Question: We have an Ubuntu Server running and I installed SVN on it. We have been using the server for 4 or 5 months and we are assigned Appuser with sudo privileges.
The problem is, we are running out of space for appuser. As far as I understand, we have 3 different disks which are root, appuser and removable disk. The snapshot for the current level is as follows

Now, I wonder how can I prevent this or solve my problem. I had to delete some useful programs in order to create 80.6 MB disk space (before, it was 0).
One option I can think of is to move SVN to root if doable. Unfortunately, I don't know how to do it. Other option might be to create a new user with root privileges in another directory.
Long story short, I need a way to manage the limited disk I am assigned. There are several servers like this and I am having this problem in each and every one them.
By the way, is there any way to increase the disk size of /dev/sda3 /home (appuser)? If I can add some additional disk space (from root or any other source) it will be very useful.
One last I can think of is, I cannot see what is under /var/opt/appuser even tough I connect with appuser. Only root can see it. Is this a problem?
I appreciate any hints and directions.
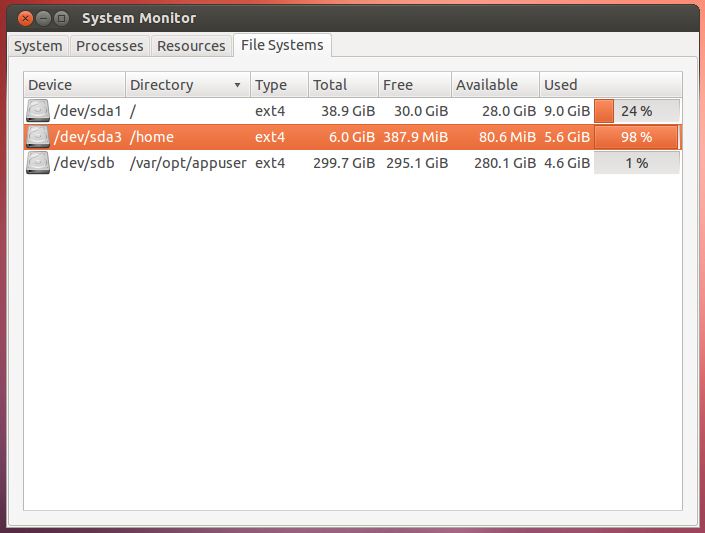
Answer: Native filesystems supported by the Linux kernel (namely, those of 'extN' family) have the concept of (that with 'UID' 0). The idea is that when the filesystem appears to be full, and various programs start to fail due to this, the superuser still has certain scratch space available to perform recovery tasks (think of text editor's buffer swap/backup files, the need to copy files around etc). Hence what you're seeing here is the difference between what your root user sees and what your regular users see.
The typical reservation of free space is 5% when the filesystem is created (which was sensible back in the day, but not really these days, with multi-gigabyte or -terabyte filesysems). Luckily, this parameter might be tuned after the fact (using the 'tune2fs' program for the 'extN' filesystems). I usually set it manually to 100MiB after creating a typical reasonably large 'extN' filesystem.
To see how many space is reserved, go like this:
1. Ask the filesystem about its current parameters: # tune2fs -l /dev/sda1 | grep -Ei 'reserved|block size'
Reserved block count: 25600
Block size: 4096
Reserved GDT blocks: 1012
Reserved blocks uid: 0 (user root)
Reserved blocks gid: 0 (group root)
The actual space reserved, in bytes is Reserved block count x Block size.
2. Tweak this to suit your needs, if you want. For instance, to set this to 10 MiB, you can do # tune2fs -r $((10*1024*1024/4096)) /dev/sda1
Here 4096 is the block size and 10x1024x1024 is 10 MiB.